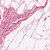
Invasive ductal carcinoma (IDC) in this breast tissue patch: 0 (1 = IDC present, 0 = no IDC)